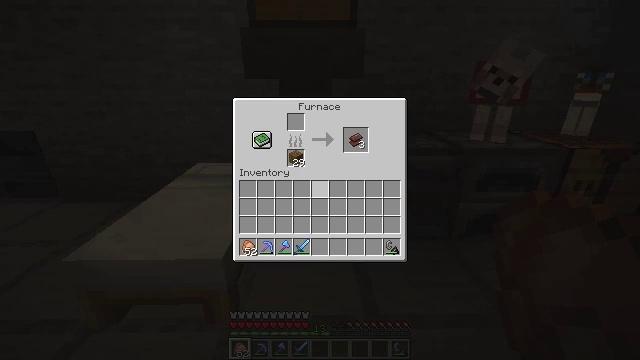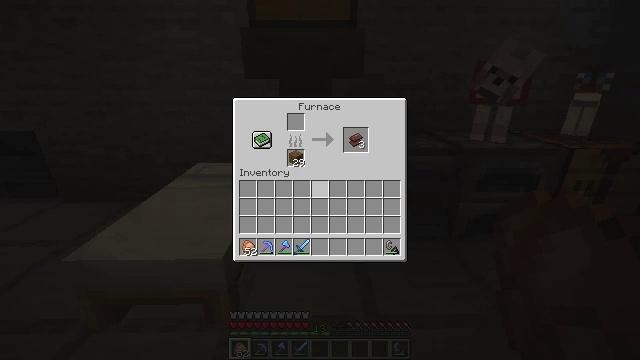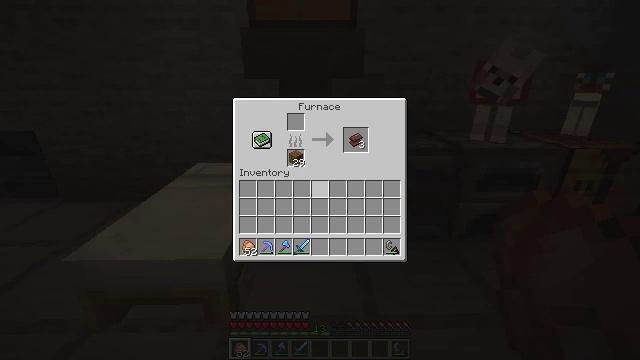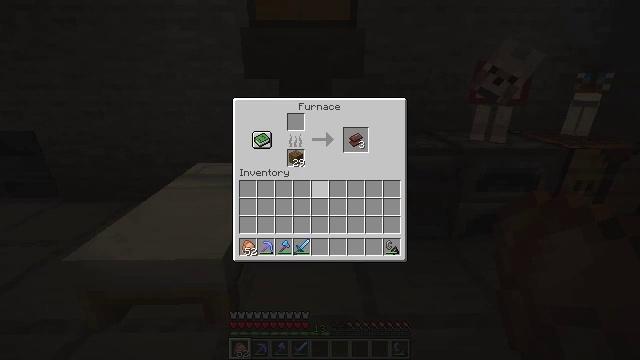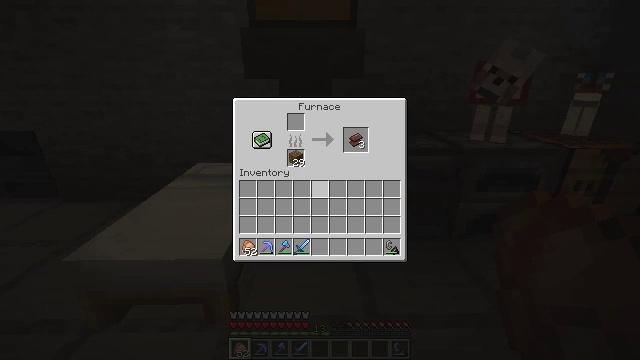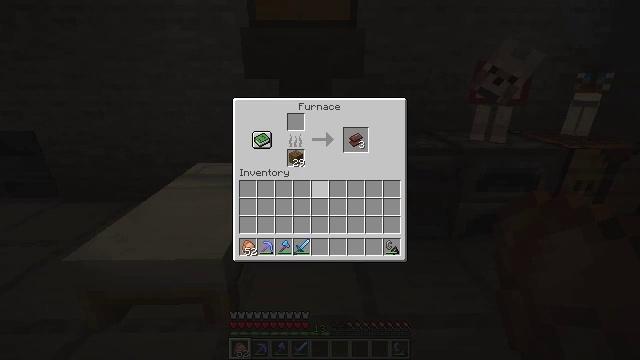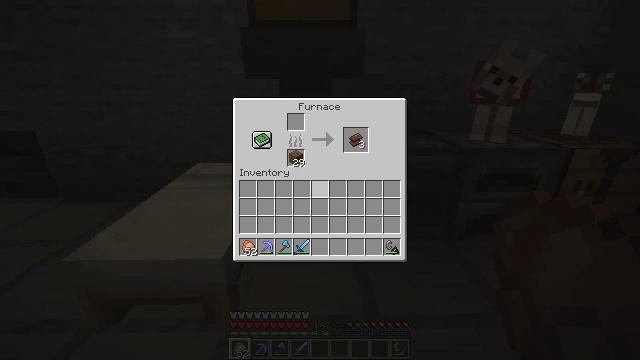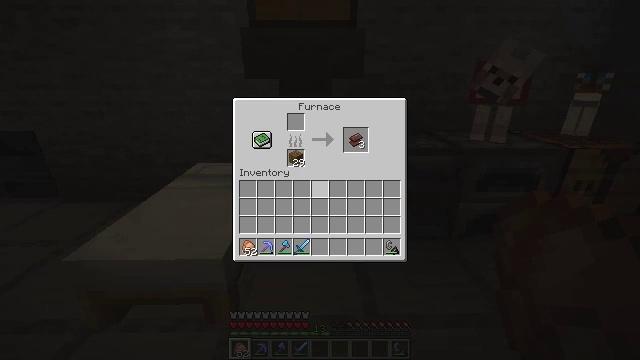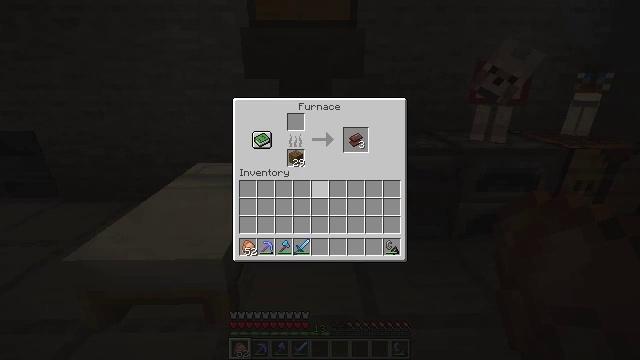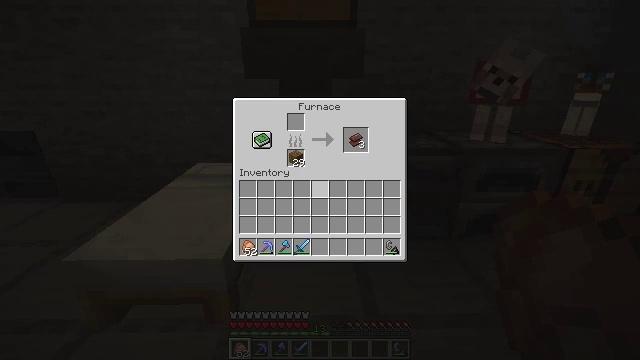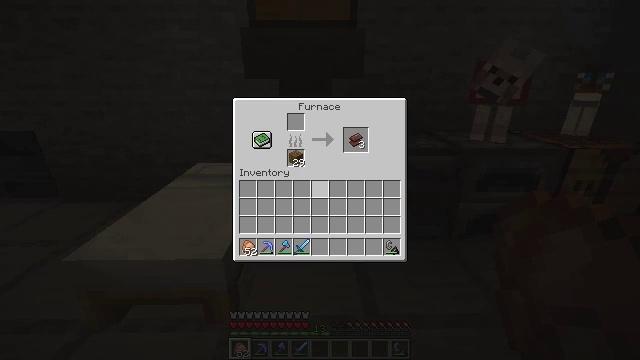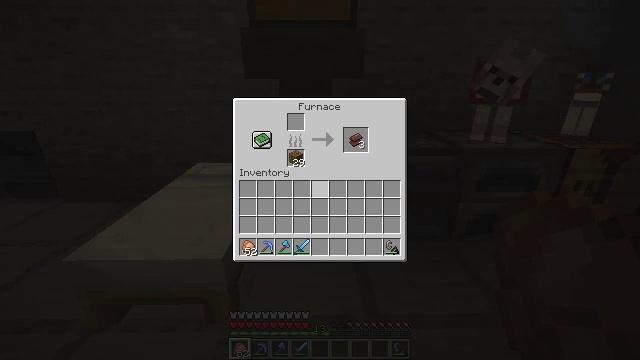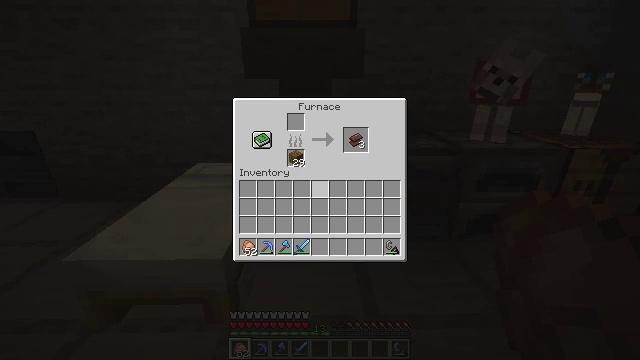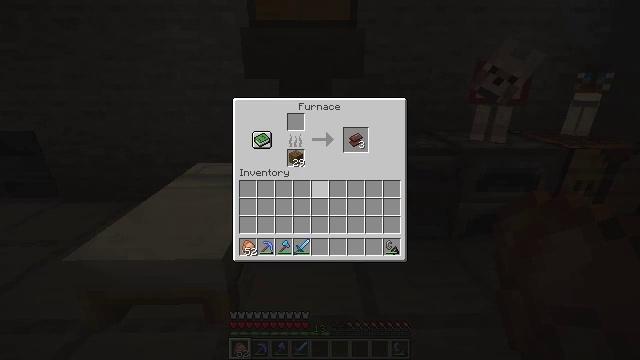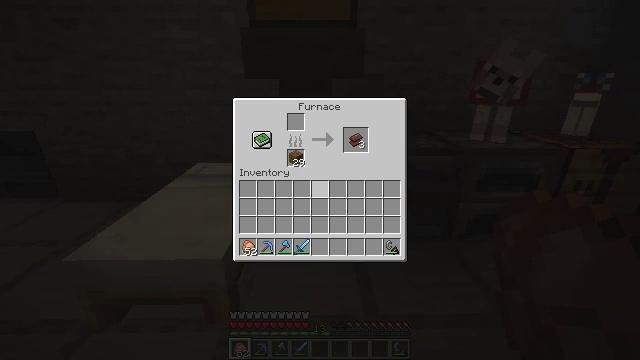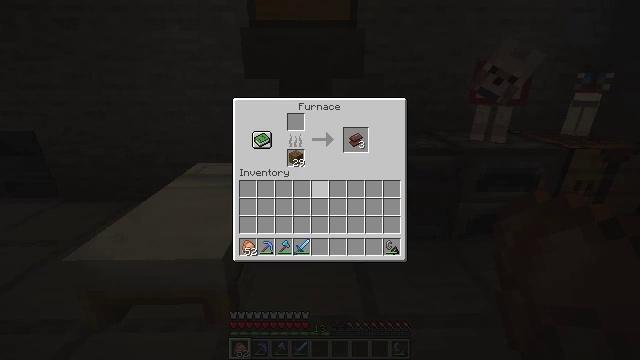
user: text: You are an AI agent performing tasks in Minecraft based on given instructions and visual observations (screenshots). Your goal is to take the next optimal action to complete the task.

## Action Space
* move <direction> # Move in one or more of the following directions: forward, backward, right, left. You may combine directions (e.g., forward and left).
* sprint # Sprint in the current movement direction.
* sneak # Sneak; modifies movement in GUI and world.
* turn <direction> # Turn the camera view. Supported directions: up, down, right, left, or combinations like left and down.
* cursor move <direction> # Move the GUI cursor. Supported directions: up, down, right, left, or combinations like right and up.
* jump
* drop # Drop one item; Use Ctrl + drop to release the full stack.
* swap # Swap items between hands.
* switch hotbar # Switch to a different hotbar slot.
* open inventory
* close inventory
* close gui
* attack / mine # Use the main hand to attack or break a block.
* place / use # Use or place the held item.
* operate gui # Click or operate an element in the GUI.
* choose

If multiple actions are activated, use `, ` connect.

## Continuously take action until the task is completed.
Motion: motion action
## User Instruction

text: Gain netherite scrap by cooking ancient debris in the furnace.
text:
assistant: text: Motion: no_op
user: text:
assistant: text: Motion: no_op
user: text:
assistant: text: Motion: no_op
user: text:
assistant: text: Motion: no_op
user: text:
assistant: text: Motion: no_op
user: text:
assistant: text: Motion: no_op
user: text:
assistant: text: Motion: no_op
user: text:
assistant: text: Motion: no_op
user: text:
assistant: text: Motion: no_op
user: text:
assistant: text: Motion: no_op
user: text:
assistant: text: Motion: no_op
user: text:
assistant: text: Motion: no_op
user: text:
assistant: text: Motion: no_op
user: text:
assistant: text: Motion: no_op
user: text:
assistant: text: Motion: no_op
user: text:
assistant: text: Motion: no_op
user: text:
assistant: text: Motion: no_op
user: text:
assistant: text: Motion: no_op
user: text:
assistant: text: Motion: no_op
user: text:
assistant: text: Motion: no_op
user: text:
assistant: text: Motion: no_op
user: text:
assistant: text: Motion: no_op
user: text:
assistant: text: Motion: no_op
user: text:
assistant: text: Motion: no_op
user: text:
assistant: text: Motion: no_op
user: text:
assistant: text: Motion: no_op
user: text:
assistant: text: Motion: no_op
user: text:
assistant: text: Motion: no_op
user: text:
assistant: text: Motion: no_op
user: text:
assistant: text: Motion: no_op